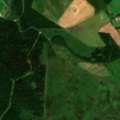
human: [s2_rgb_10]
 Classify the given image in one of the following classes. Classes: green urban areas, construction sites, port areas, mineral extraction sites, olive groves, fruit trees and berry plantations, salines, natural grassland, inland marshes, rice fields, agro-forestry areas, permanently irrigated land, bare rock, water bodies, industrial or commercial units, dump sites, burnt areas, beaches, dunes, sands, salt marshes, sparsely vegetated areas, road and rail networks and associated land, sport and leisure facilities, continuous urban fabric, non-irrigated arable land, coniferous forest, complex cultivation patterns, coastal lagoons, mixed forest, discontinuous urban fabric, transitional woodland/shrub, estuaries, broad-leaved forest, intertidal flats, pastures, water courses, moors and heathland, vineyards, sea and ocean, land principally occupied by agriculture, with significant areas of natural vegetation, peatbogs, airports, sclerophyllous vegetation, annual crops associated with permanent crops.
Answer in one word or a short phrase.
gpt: land principally occupied by agriculture, with significant areas of natural vegetation, coniferous forest, moors and heathland